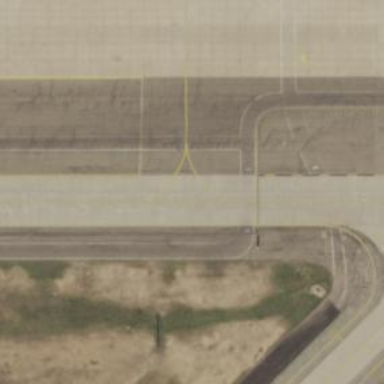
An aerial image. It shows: View of taxiway at the airport.